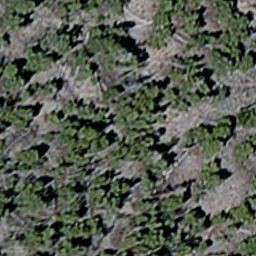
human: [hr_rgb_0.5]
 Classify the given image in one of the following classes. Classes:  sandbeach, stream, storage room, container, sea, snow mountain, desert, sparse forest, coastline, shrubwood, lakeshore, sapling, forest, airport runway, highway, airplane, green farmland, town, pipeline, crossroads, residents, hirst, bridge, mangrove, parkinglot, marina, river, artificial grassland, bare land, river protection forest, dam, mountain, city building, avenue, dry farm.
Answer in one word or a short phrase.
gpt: sparse forest